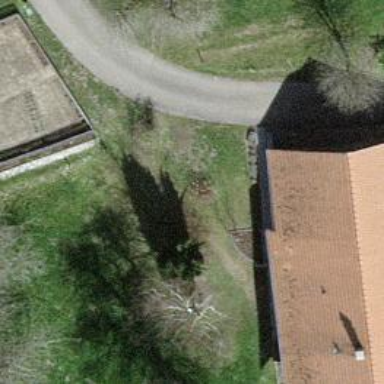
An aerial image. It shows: Farmyard area.